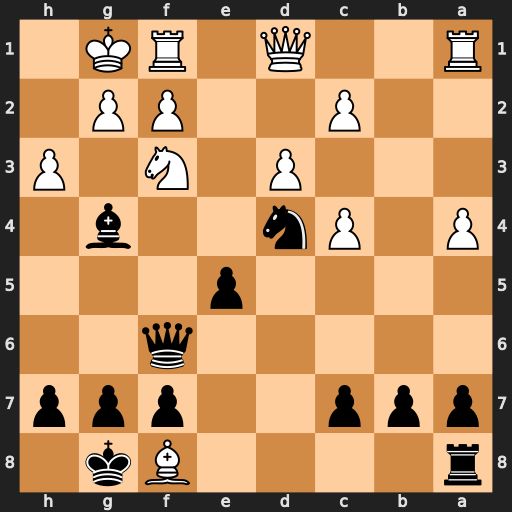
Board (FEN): r4Bk1/ppp2ppp/5q2/4p3/P1Pn2b1/3P1N1P/2P2PP1/R2Q1RK1
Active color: b
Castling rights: -
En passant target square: -
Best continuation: Nxf3+ gxf3 Bxf3 Qxf3 Qxf3